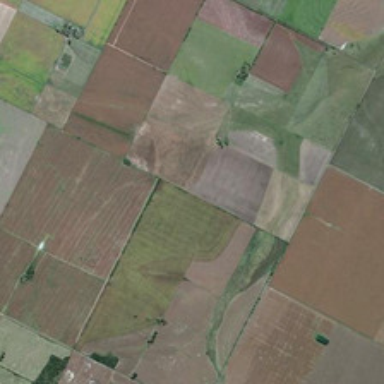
Many pieces of farmlands are together .